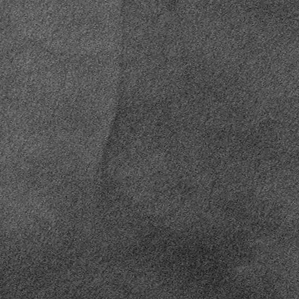
Label: frost